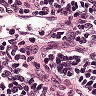
Metastatic tissue present: no